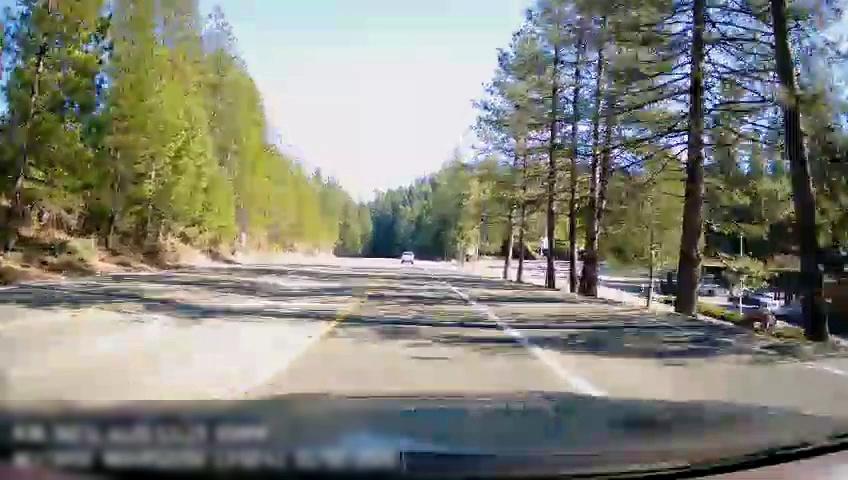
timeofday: Day
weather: Sunny
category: Drivable Space
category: Drivable Space
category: Vehicles | Truck
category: Lanes | Alternate Lane
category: Lanes | Current Lane
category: Lanes | Current Lane
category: Lanes | Opposite Lane